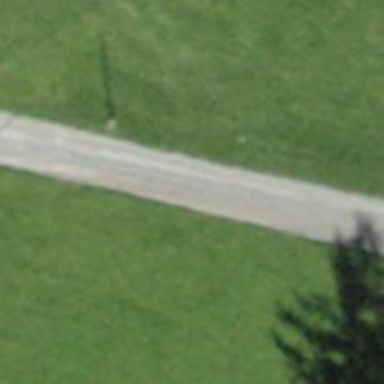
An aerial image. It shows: Track with compacted grade1 surface.